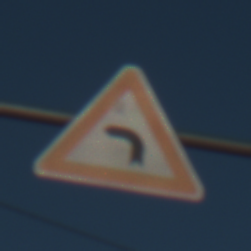
Verkehrszeichen: KurveLinks
Umgebung: Outdoor, Urban
Tageszeit: MorningAfternoon
Wetter: Clear
Licht: Natural
Jahreszeit: NotSpecified
Kontrast: HighContrast